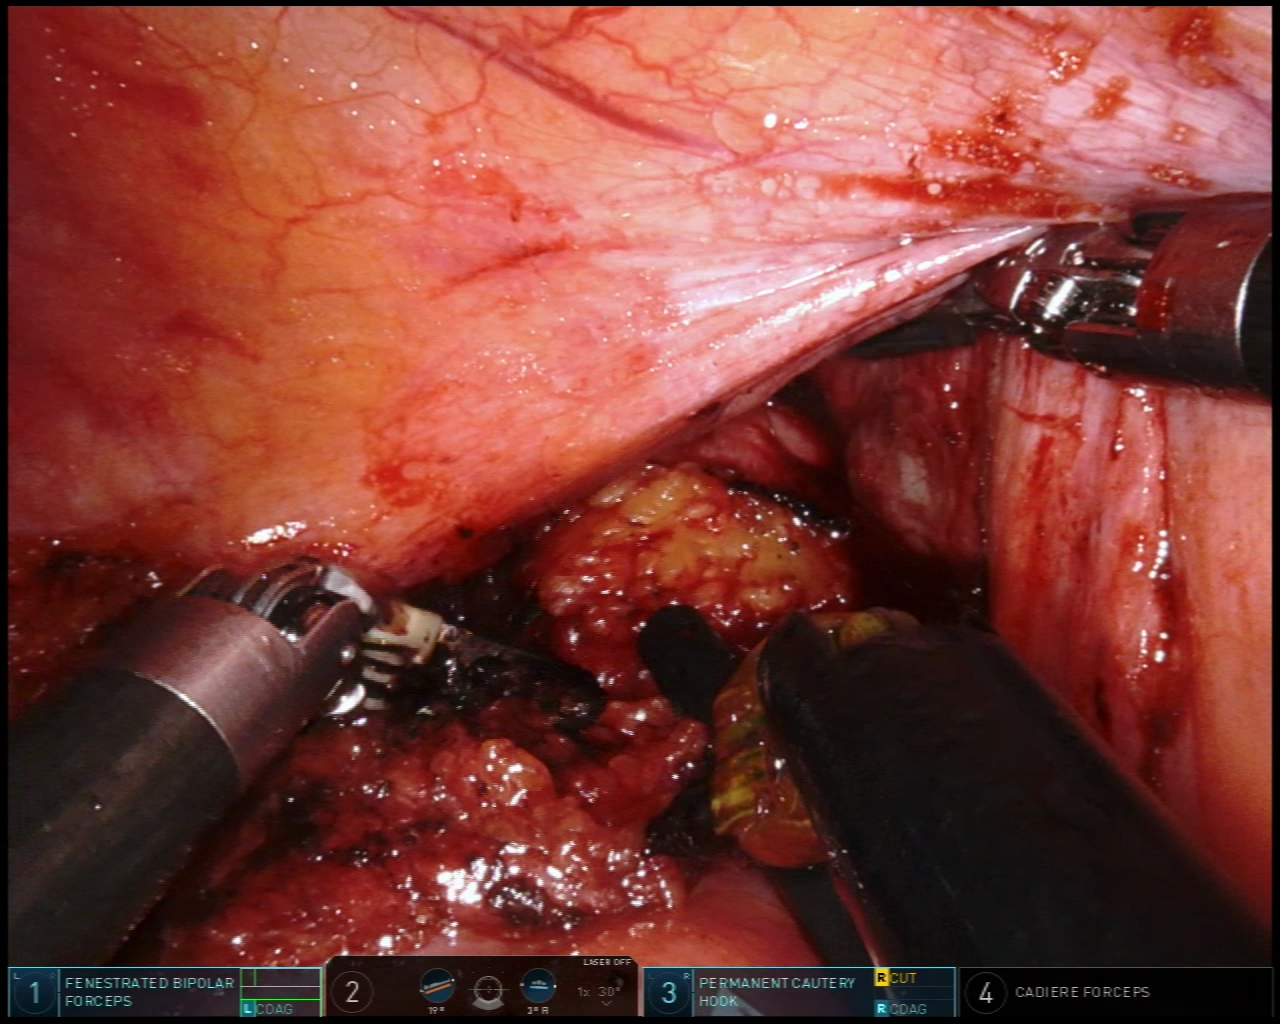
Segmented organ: vesicular_glands
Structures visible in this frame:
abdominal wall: no
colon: no
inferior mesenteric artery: no
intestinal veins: no
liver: no
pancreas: no
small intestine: no
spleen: no
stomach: no
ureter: no
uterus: no
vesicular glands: yes